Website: walmart
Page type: order-returns
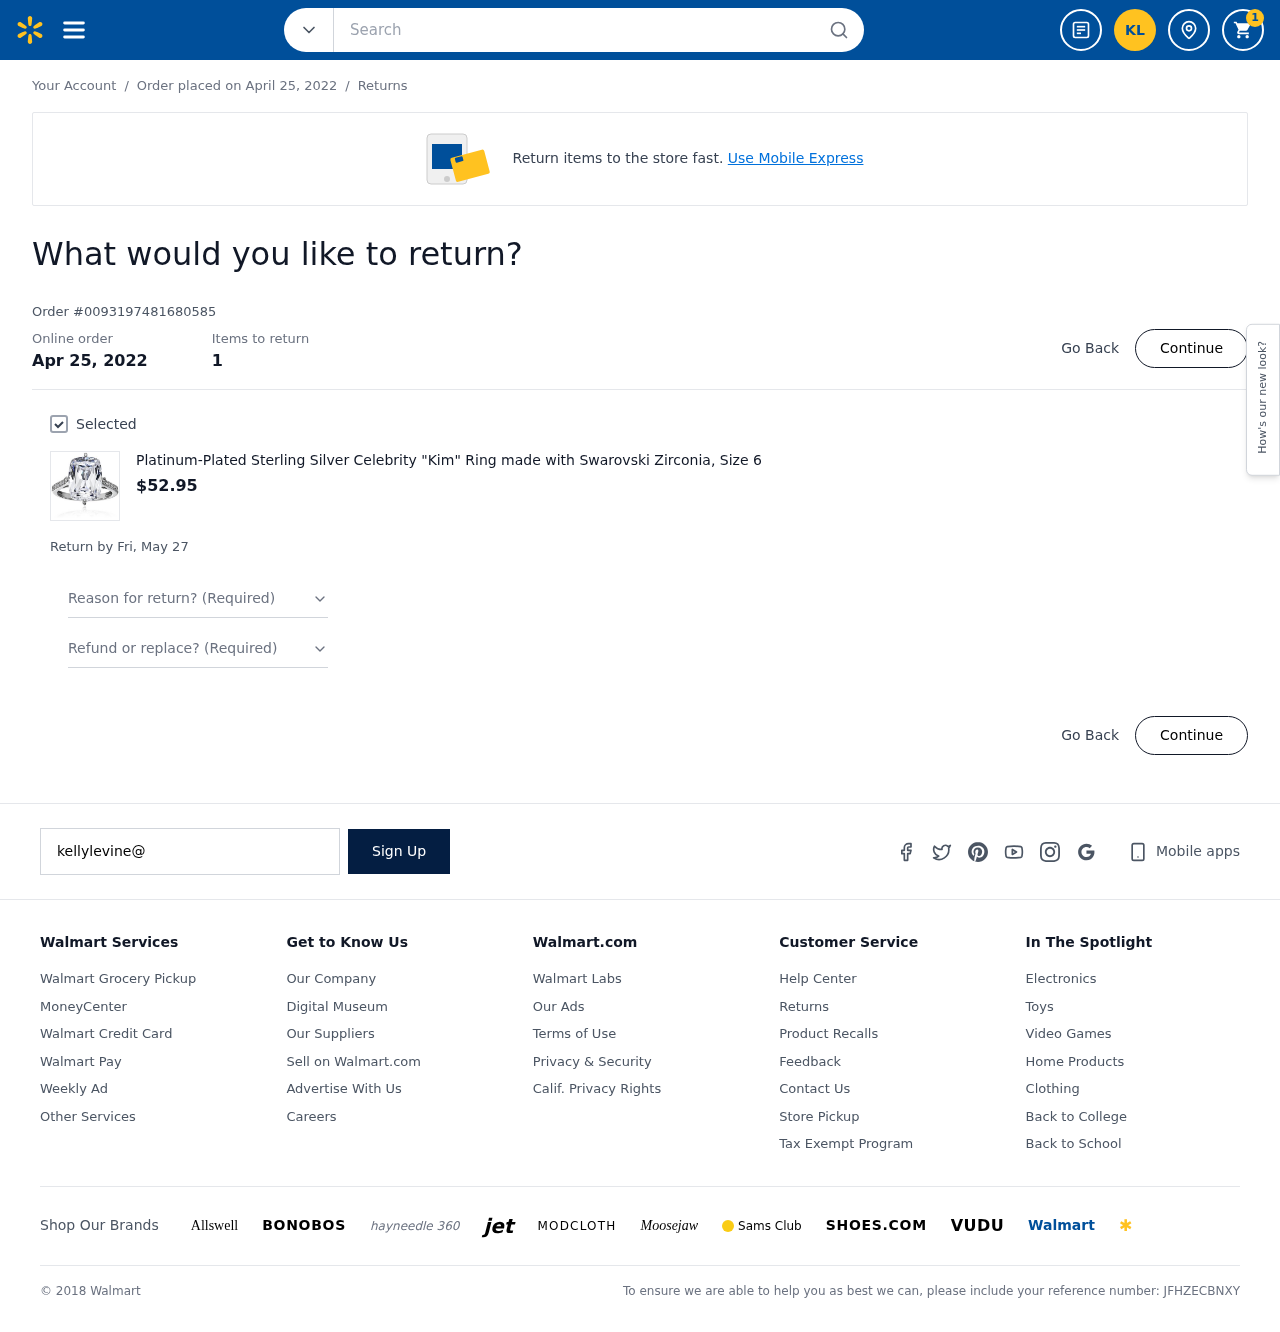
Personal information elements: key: PII_EMAIL
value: kellylevine@hotmail.com
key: PII_INITIALS
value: KL
Product elements: key: PRODUCT1_NAME
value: Platinum-Plated Sterling Silver Celebrity "Kim" Ring made with Swarovski Zirconia, Size 6
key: PRODUCT1_PRICE
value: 52.95
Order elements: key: ORDER_NUM_ITEMS
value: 1
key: ORDER_DATE
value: Order placed on April 25, 2022
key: ORDER_DATE
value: Apr 25, 2022
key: ORDER_ID
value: Order #0093197481680585
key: ORDER_RETURN_BY_DATE
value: Return by Fri, May 27
Search elements: key: HEADER_SEARCH
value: Search